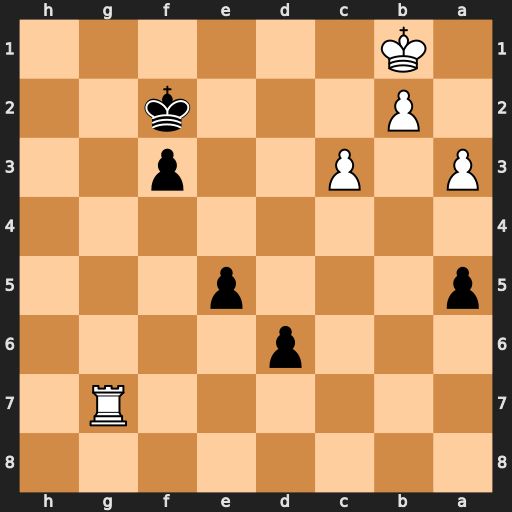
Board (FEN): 8/6R1/3p4/p3p3/8/P1P2p2/1P3k2/1K6
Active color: b
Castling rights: -
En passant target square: -
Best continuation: e4 Re7 e3 Kc2 Ke2